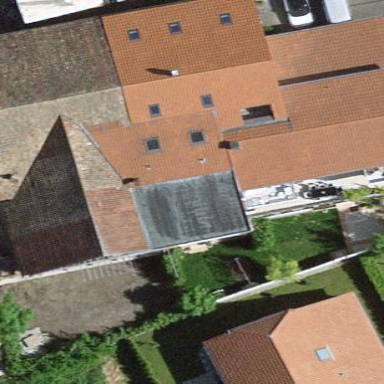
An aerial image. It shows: Detached building.